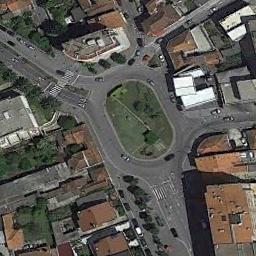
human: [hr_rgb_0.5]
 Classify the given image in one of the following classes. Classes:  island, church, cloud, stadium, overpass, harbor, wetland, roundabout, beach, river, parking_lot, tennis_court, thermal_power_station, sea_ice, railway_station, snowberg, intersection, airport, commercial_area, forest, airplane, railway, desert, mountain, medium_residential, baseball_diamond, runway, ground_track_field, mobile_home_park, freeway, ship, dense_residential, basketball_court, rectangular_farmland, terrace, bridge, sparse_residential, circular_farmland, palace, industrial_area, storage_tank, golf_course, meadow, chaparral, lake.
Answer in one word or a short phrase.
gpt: roundabout